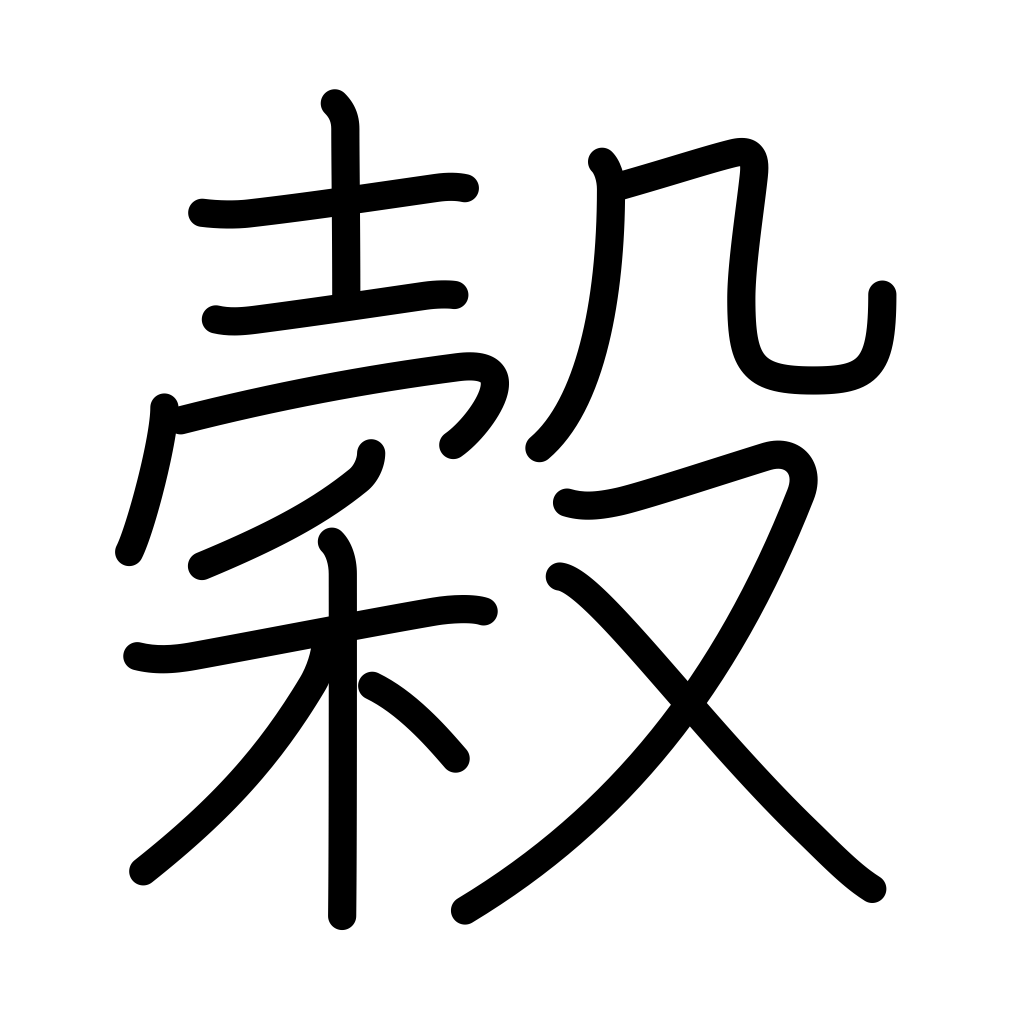
Meaning: cereals, grain